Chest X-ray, AP view. Patient: 81 years old, sex M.
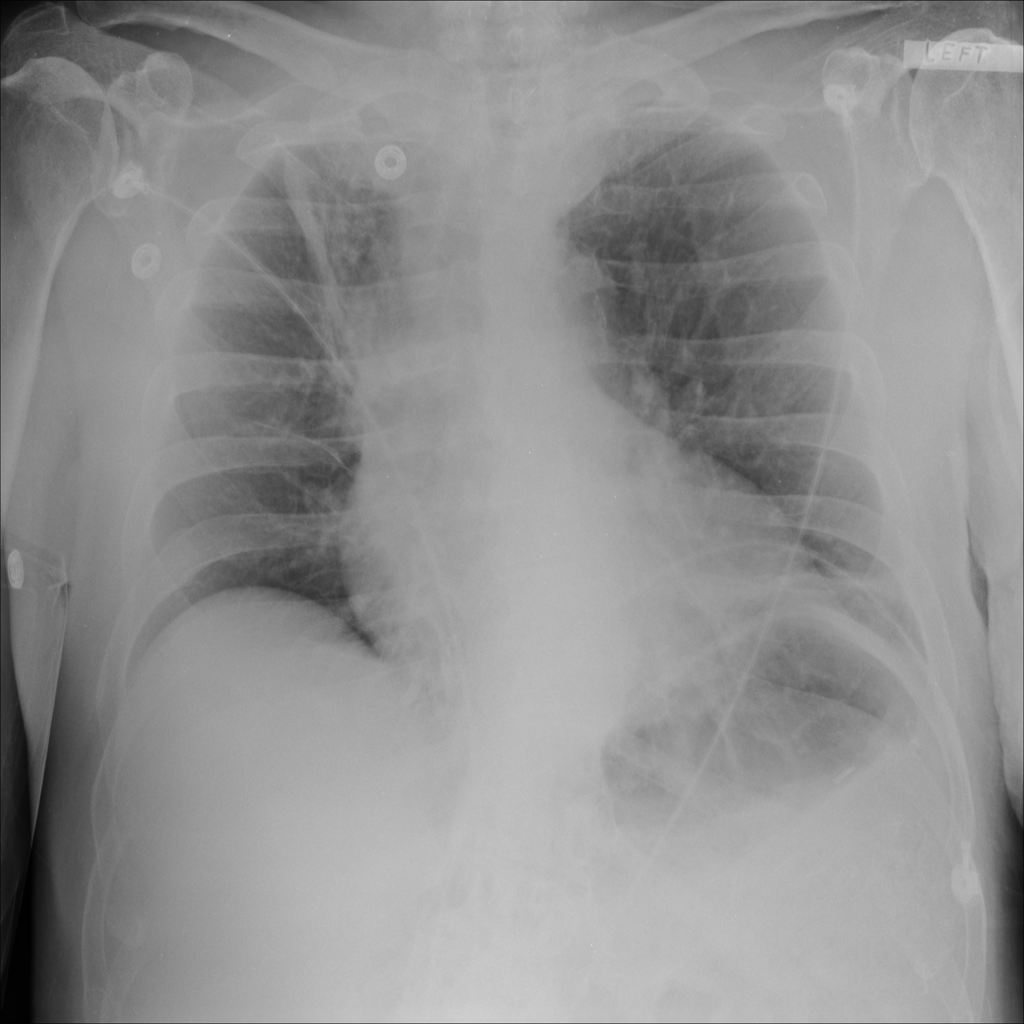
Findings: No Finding